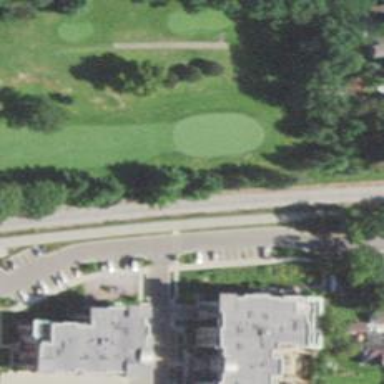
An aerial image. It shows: View of golf hole.